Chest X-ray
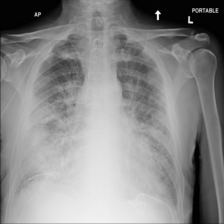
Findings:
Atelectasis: negative
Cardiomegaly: negative
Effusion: negative
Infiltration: negative
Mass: negative
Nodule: negative
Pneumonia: negative
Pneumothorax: negative
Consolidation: negative
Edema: negative
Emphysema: negative
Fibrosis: negative
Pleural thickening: negative
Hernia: negative